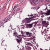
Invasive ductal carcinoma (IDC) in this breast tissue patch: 1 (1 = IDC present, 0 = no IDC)